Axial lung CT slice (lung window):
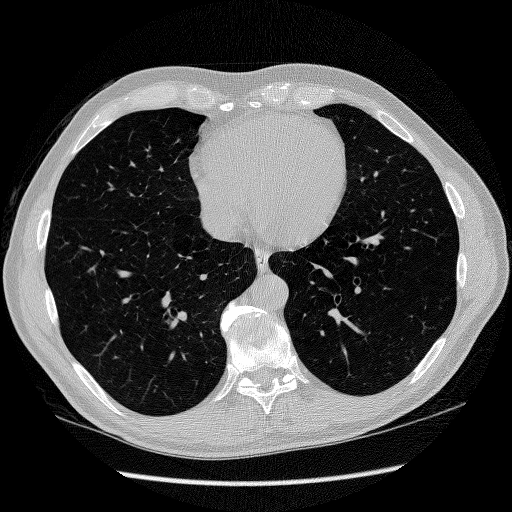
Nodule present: no